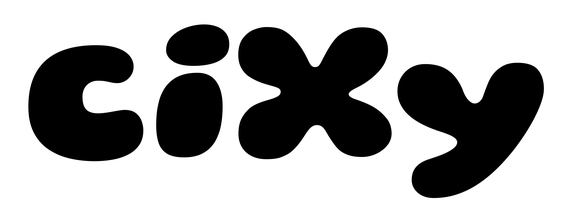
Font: Gluten_Black